Question:
I want to check which Vin has abs value in column Module. If it has then in the Result column I want Yes wherever that number is present in the column Vin.
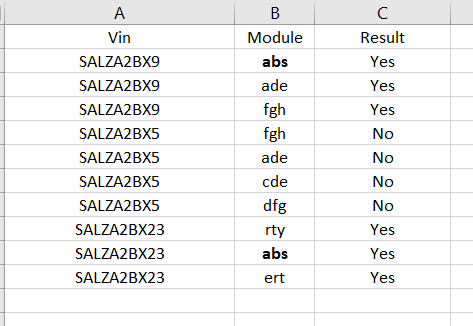
Answer: You can first check all the rows where 'Module == "abs"', and then group the result by 'Vin', and use 'transform('any')' to convert each group to rows of 'True' if the group contains a single 'True', rows of 'False' otherwise:
'''
df['Result'] = df['Module'].eq('abs').groupby(df['Vin']).transform('any').map({True: 'Yes', False: 'No'})
'''